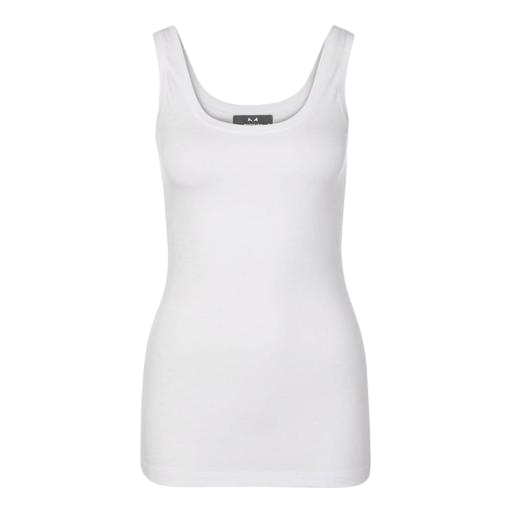
white stretch tank, white royal supima tank, white straight tank, white background